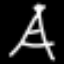
Label: The Eiffel Tower